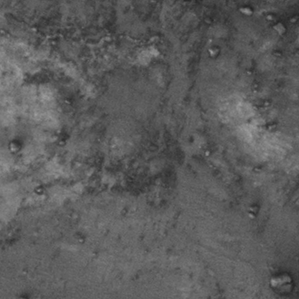
Label: frost